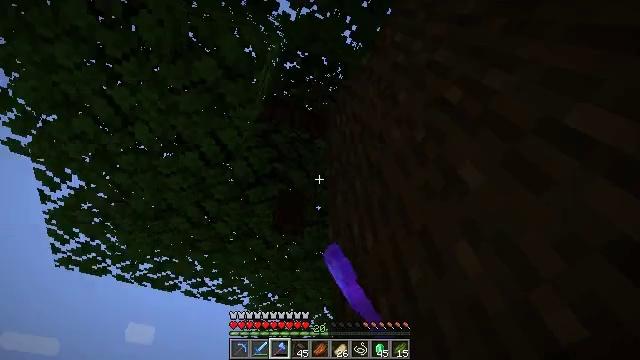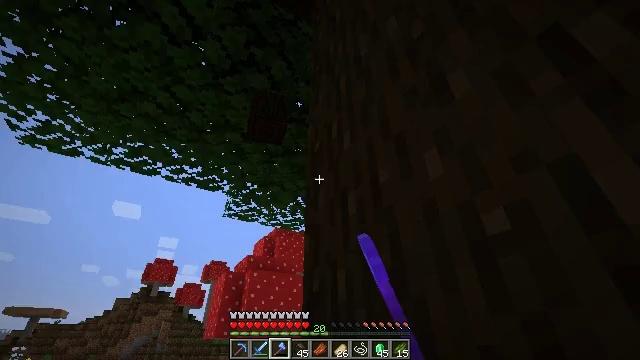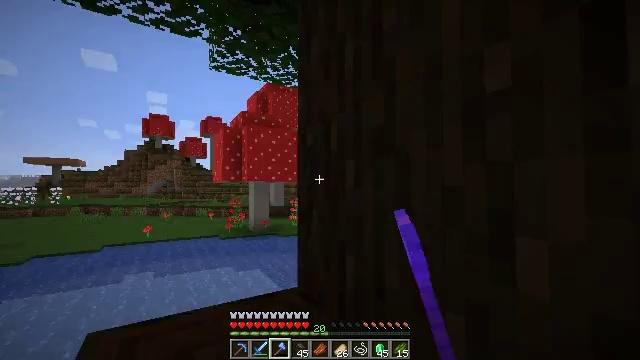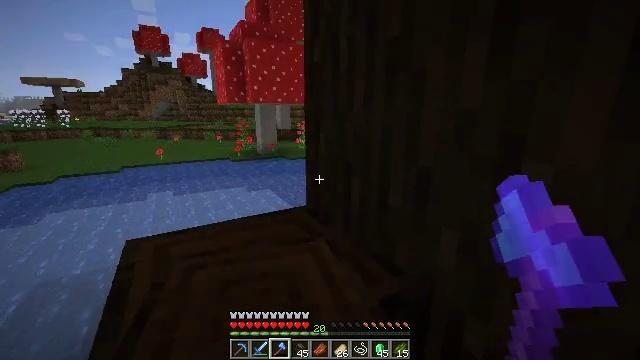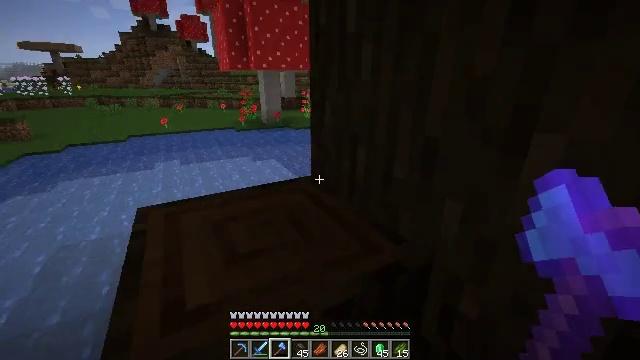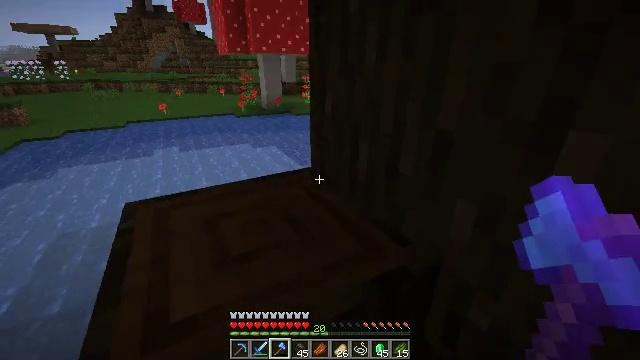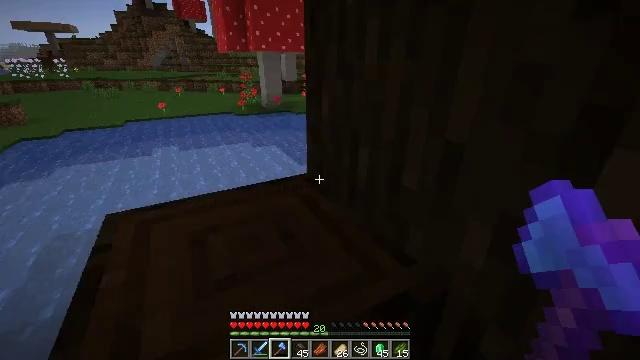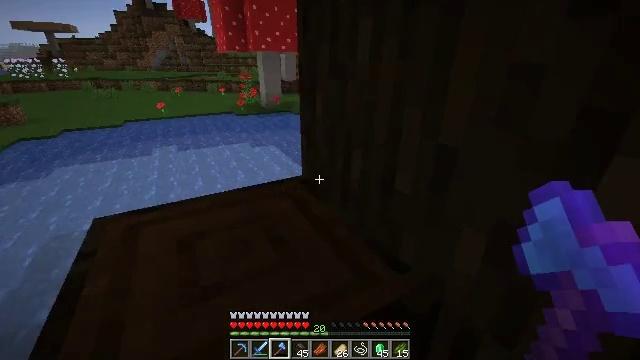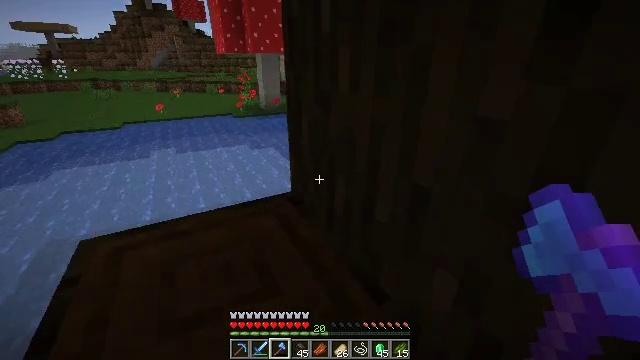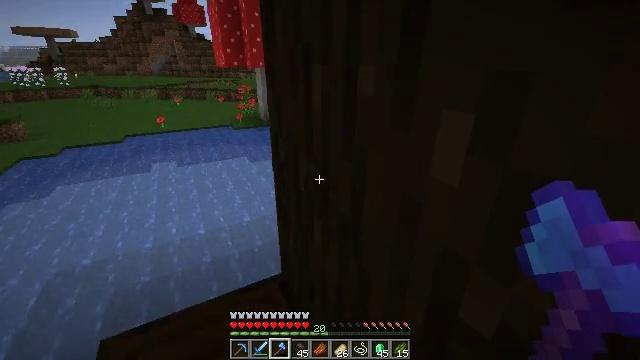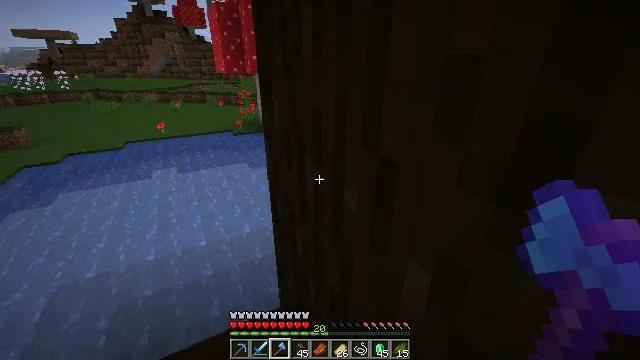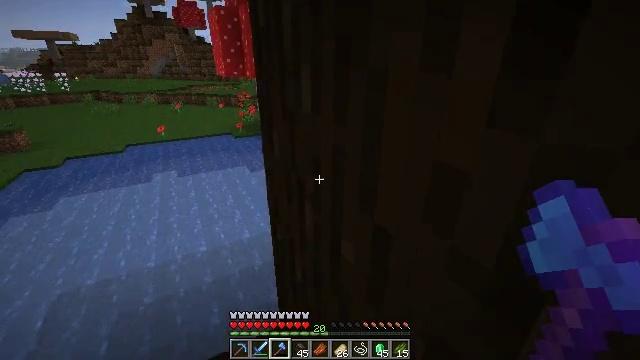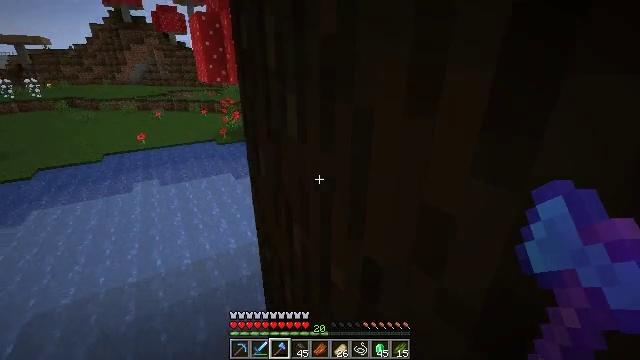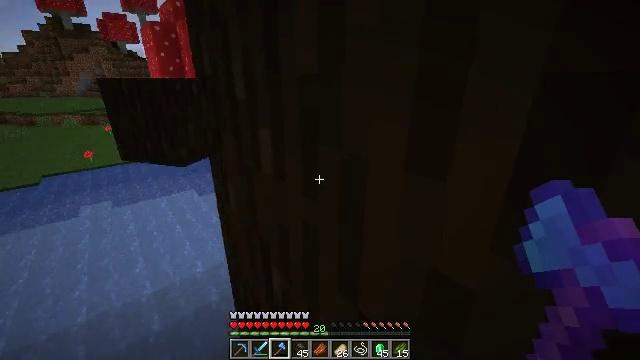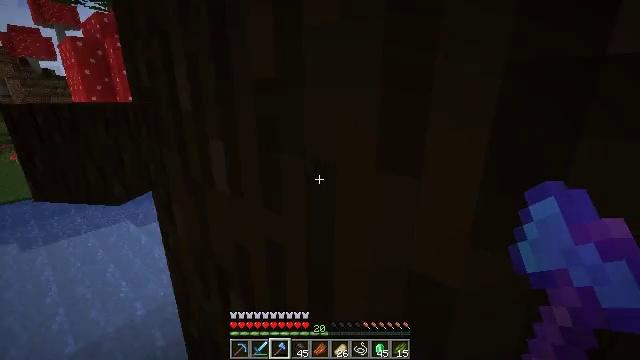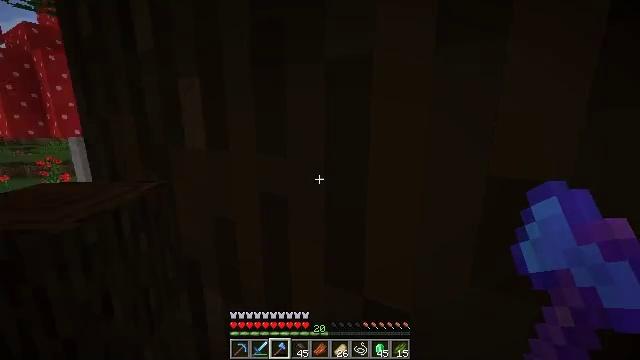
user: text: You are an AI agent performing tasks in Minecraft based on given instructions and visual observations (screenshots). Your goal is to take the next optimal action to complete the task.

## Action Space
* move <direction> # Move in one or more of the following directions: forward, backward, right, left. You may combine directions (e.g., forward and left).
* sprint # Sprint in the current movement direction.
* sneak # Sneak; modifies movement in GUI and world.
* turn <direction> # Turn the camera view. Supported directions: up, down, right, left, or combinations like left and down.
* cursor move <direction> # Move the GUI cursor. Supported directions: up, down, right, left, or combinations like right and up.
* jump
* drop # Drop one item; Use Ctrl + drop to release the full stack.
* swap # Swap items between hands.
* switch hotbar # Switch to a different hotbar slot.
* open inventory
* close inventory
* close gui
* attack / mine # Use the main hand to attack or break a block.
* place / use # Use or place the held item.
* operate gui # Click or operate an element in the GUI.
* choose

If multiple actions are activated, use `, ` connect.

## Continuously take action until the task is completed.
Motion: motion action
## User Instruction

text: Break the dark oak log in the forest.
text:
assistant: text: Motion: turn right and down
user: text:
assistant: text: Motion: turn right and down
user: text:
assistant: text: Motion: turn left and down
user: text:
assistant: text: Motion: turn left and down
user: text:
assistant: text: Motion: move forward, turn down
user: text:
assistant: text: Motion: move forward
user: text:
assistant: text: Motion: move forward
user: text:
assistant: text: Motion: move forward, jump
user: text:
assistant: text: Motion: move forward and move left, jump
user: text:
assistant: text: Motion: move forward and move left, jump
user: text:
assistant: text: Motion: move forward and move left, jump
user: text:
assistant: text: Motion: move forward and move left, turn right, jump
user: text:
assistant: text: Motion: move forward and move left, turn right and up
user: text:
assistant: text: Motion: move forward and move left, turn right and up
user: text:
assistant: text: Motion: turn right and up
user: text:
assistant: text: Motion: turn right and up
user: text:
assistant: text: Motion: turn right and up
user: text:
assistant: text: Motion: move left, attack / mine
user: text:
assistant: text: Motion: move left, attack / mine
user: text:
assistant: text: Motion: turn right and up, attack / mine
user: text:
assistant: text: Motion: turn right and up, attack / mine
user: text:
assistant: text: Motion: turn right and up, attack / mine
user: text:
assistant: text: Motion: turn right and up, attack / mine
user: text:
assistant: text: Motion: turn right and up, attack / mine
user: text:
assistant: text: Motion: turn right and up, attack / mine
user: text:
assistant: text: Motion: turn right and up, attack / mine
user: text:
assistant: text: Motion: turn right and up, attack / mine
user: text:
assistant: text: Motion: turn up, attack / mine
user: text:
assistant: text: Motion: turn left and up, attack / mine
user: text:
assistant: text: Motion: turn left and up, attack / mine